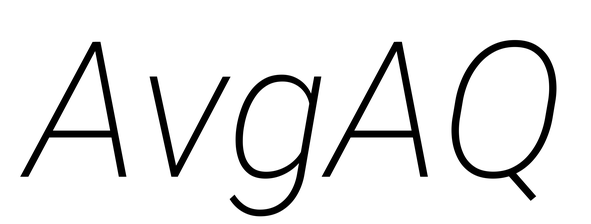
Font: Roboto-Italic_ExtraLight_Italic